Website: lowes
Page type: customer-info-address
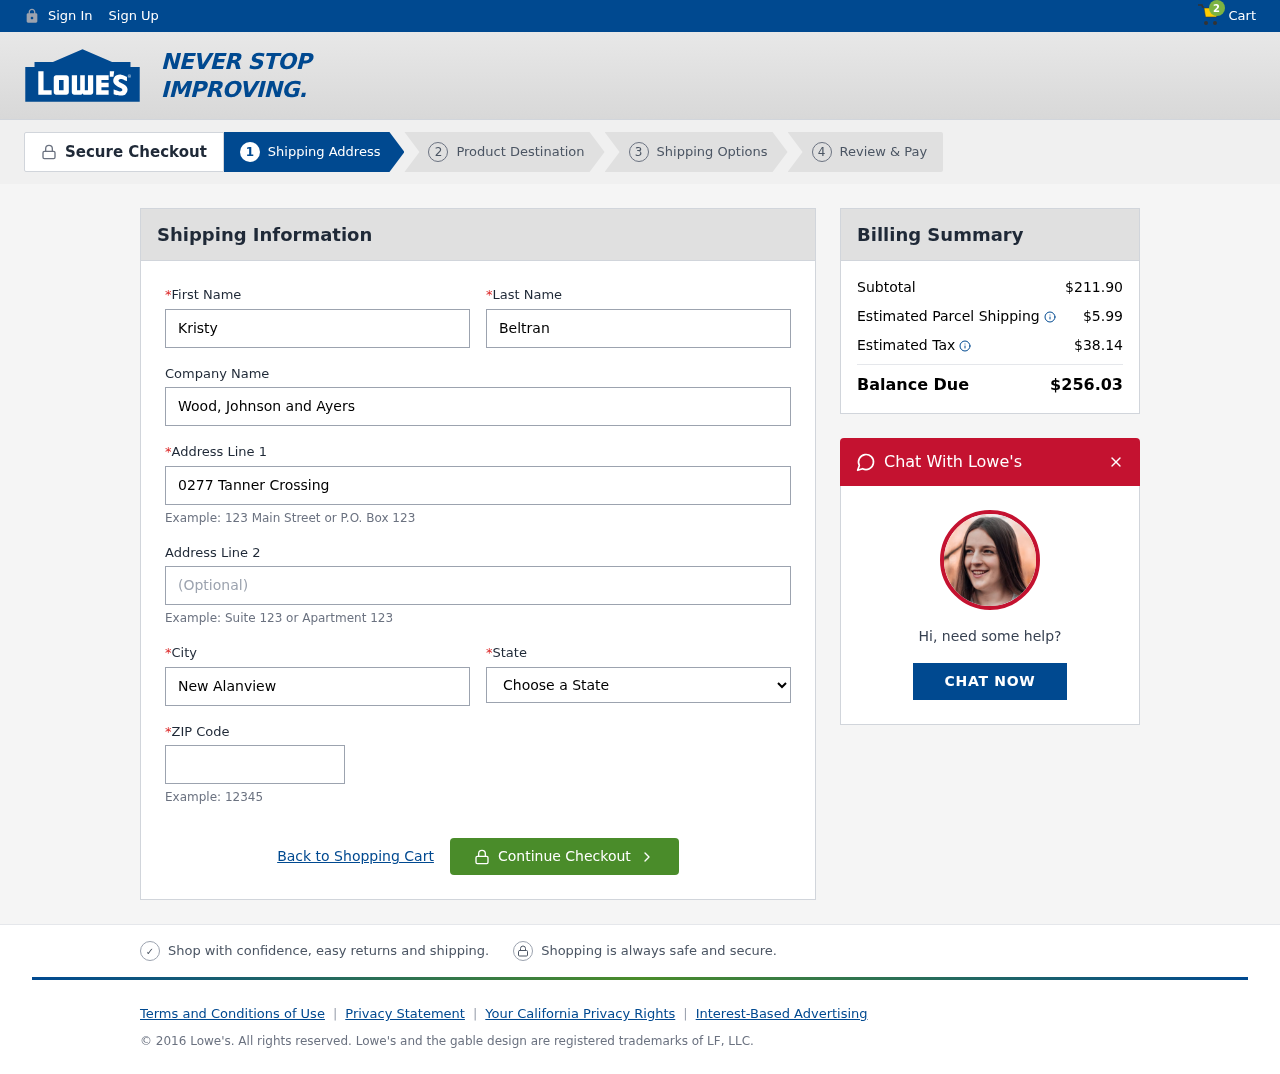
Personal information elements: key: PII_CITY
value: New Alanview
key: PII_COMPANY
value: Wood, Johnson and Ayers
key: PII_FIRSTNAME
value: Kristy
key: PII_LASTNAME
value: Beltran
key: PII_POSTCODE
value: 09770
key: PII_STATE
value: Arkansas
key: PII_STREET
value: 0277 Tanner Crossing
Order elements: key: ORDER_NUM_ITEMS
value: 2
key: ORDER_SUBTOTAL
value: $211.90
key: ORDER_SHIPPING_COST
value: $5.99
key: ORDER_TAX
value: $38.14
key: ORDER_TOTAL
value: $256.03